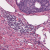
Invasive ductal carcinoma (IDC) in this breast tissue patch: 1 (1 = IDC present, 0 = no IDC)